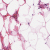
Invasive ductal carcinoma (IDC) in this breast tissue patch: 0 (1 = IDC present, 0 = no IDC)